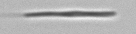
Label: fiber